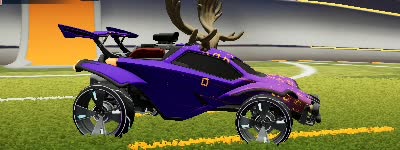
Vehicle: octane